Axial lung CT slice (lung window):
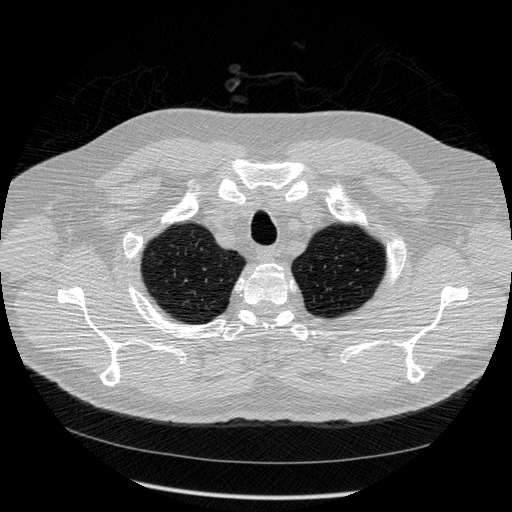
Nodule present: no